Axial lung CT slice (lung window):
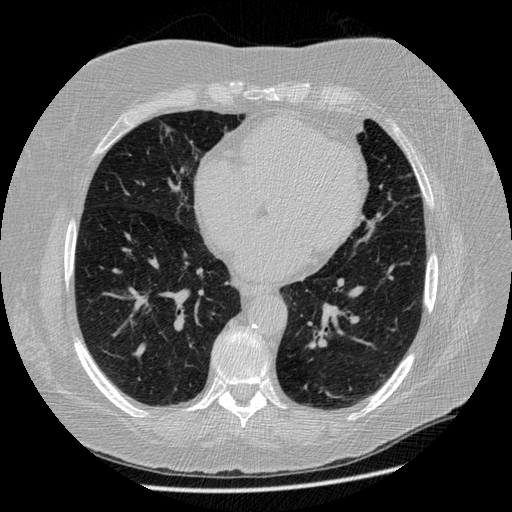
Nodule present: no